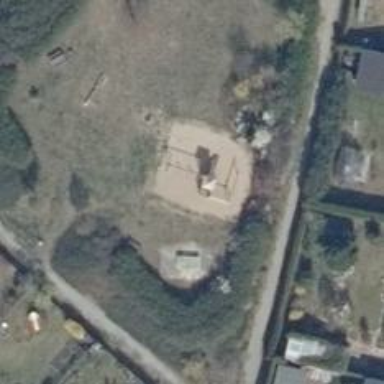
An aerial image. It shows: Playground structure.